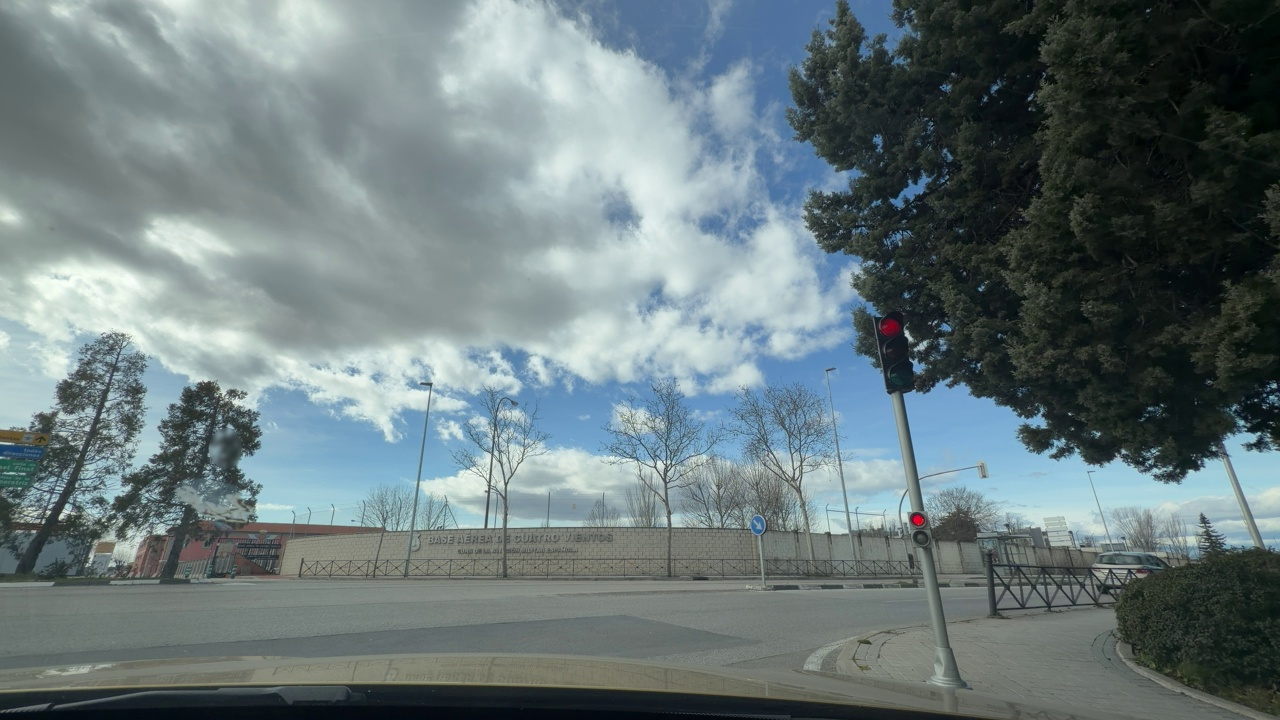
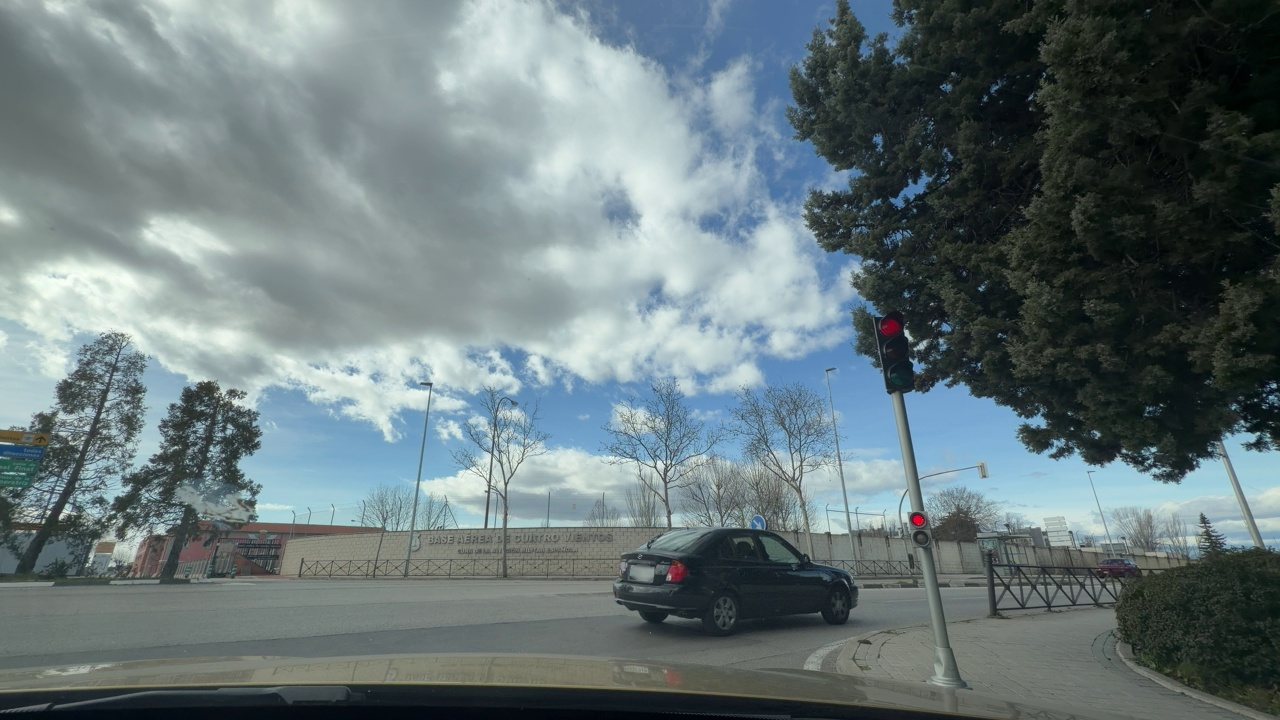
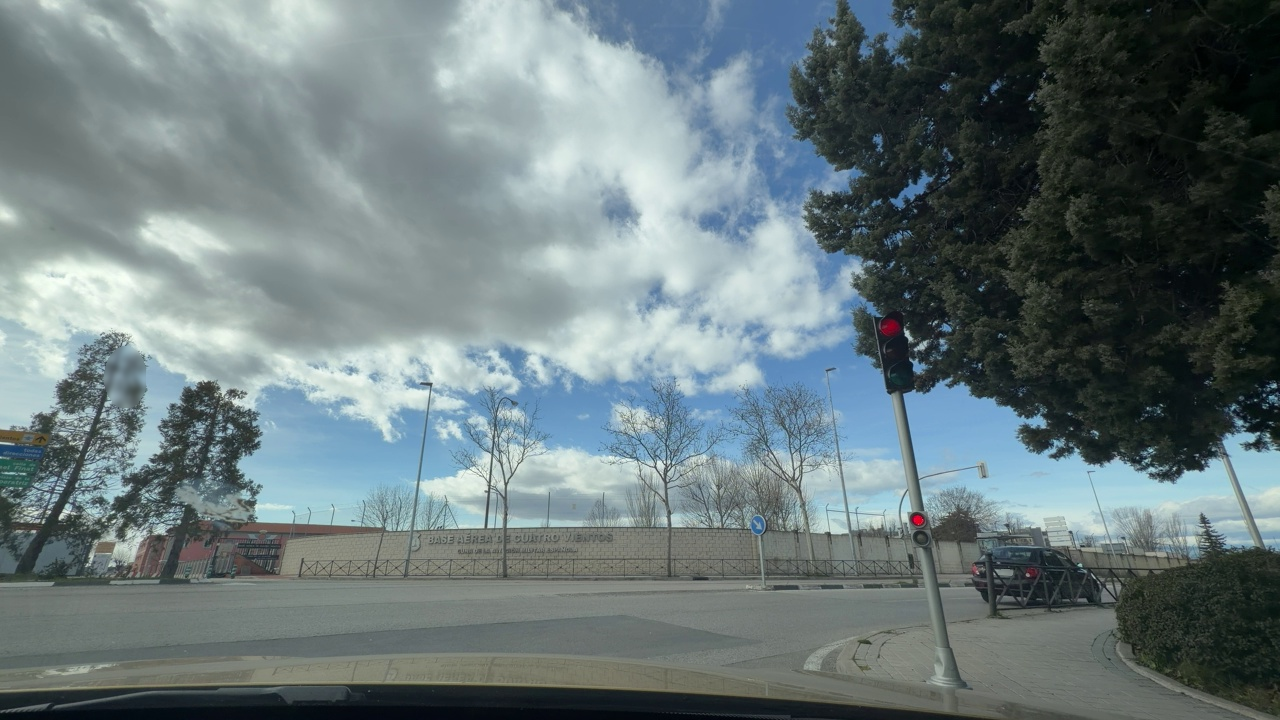
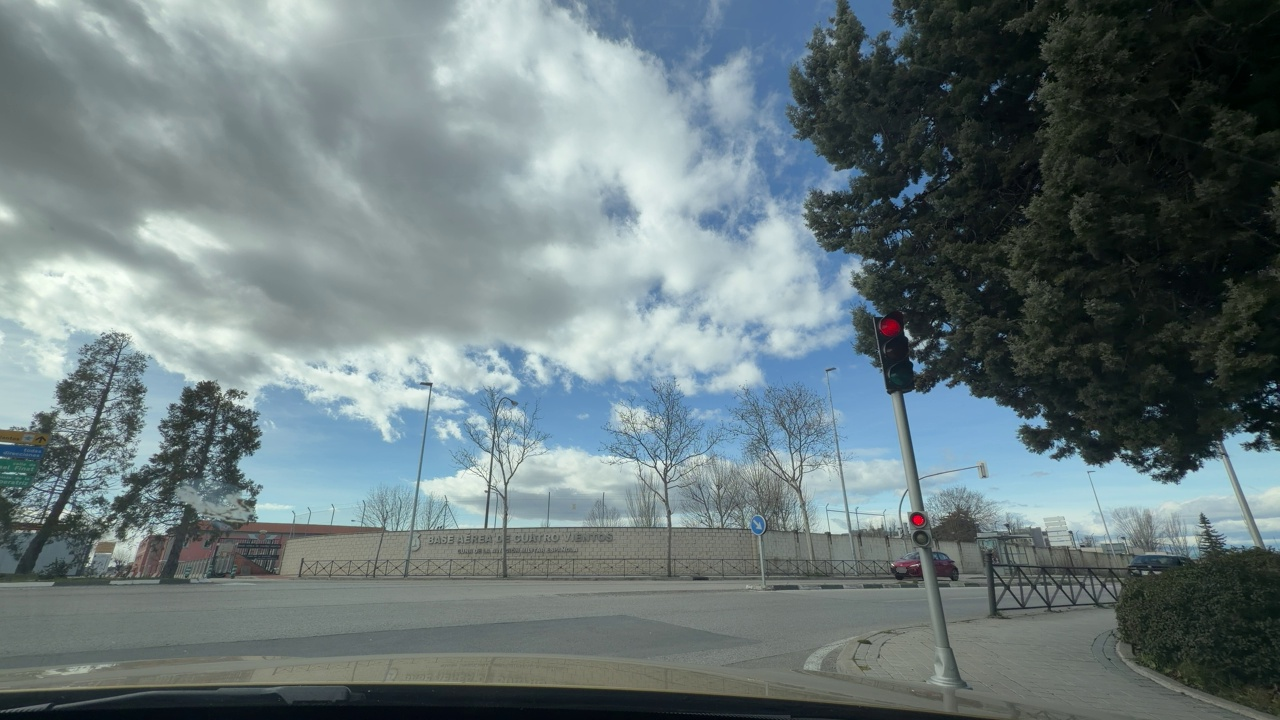
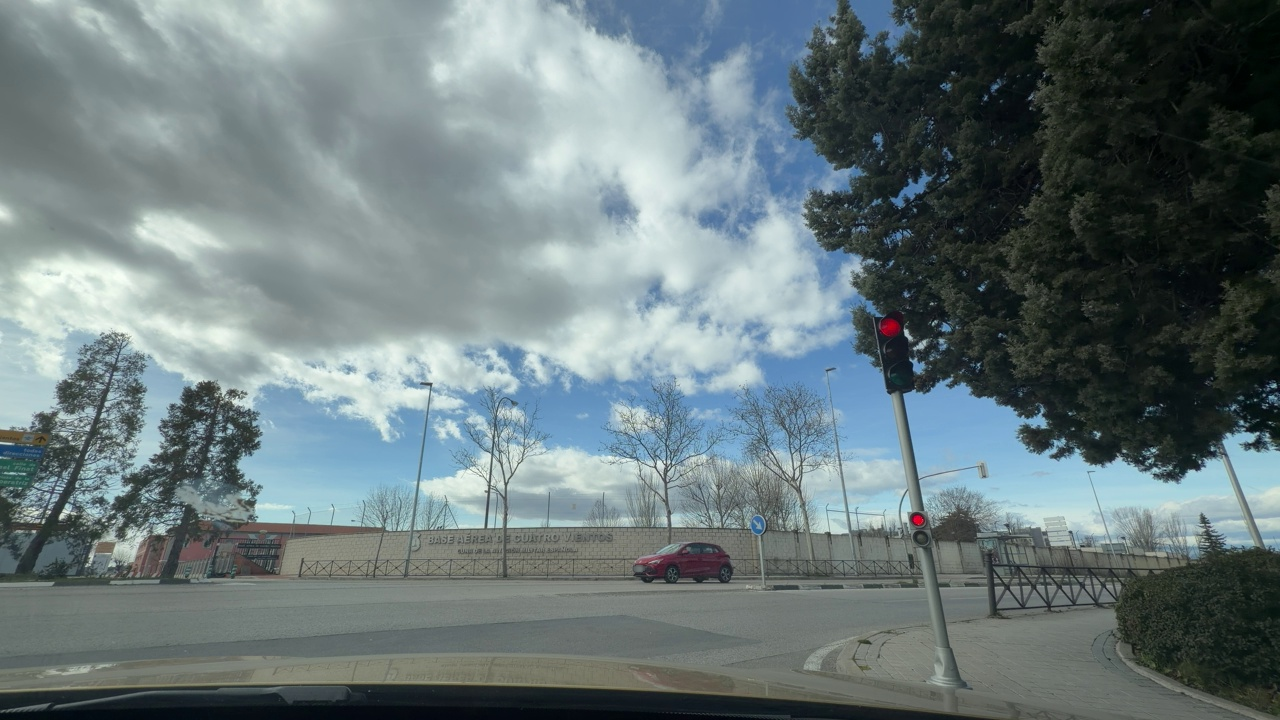
Situation: empty
Question: Are multiple traffic lights regulating the ego direction of travel displaying different colors simultaneously?
Answer: No
Reasoning: Two traffic lights facing the ego car show red color.

Situation: empty
Question: Is there a vehicle directly ahead in the ego lane with brake lights on?
Answer: No
Reasoning: There is no vehicle ahead of the ego car.

Situation: empty
Question: Is the distance between the ego vehicle and the vehicle ahead decreasing?
Answer: No
Reasoning: There is no vehicle ahead of the ego car.

Situation: empty
Question: Is either the ego vehicle or the leading vehicle stationary?
Answer: Yes
Reasoning: The ego car is stationary in front of a red traffic light.